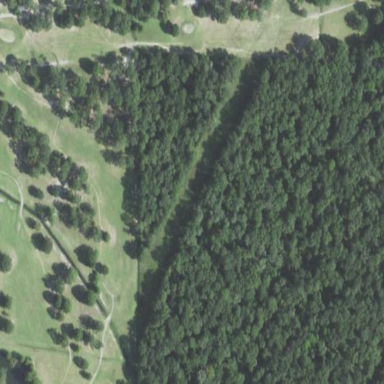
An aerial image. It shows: Golf course.